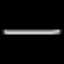
Label: line